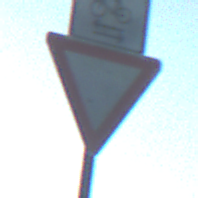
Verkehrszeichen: VorfahrtGewaehren
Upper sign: RichtungsangabeDurchPfeile9
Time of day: MorningAfternoon
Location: Outdoor (Nature)
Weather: Clear
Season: NotSpecified
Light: Natural